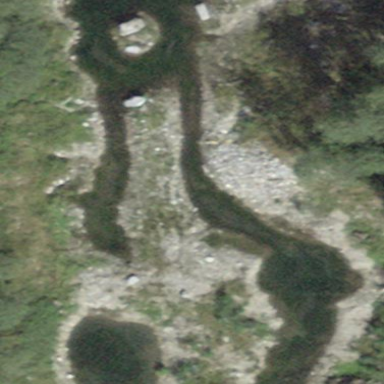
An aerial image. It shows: Pond surrounded by natural water.